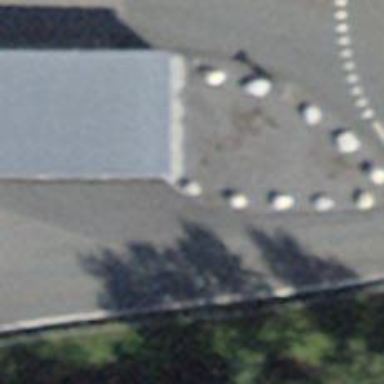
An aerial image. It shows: Bollard.